Question: please see the image below, this is the component i am trying to build. a custom widget with text, link and checkbox.

so far, i can manage to get interface party showing up correctly, as you can see in the image.
but, soon as i click 'ok' it will throw me a ''Uncaught TypeError: undefined is not a function''
as showed in red underline in image...so obviously it wont be able to pass any object data into JSP layer for me to use later....
so, basically, it complaining about that 'vt' is undefined.... i dont have a clud why it is happening...
here is my code for generating the widget
'''
/**
* @class MapLinks.CustomWidget
* @extends CQ.form.CompositeField
* This is a custom widget based on {@link CQ.form.CompositeField}.
* @constructor
* Creates a new CustomWidget.
* @param {Object} config The config object
*/
CQ.form.KeyValueLinkSelection = CQ.Ext.extend(CQ.form.CompositeField, {
/**
* @private
* @type CQ.Ext.form.TextField
*/
hiddenField: null,
/**
* @private
* @type CQ.Ext.form.Label
*/
textLabel: null,
/**
* @private
* @type CQ.Ext.form.TextField
*/
textField: null,
/**
* @private
* @type CQ.Ext.form.Label
*/
pathLabel: null,
/**
* @private
* @type CQ.form.PathField
*/
pathField: null,
/**
* @private
* @type CQ.Ext.form.Label
*/
checkboxLabel: null,
/**
* @private
* @type CQ.Ext.form.Checkbox
*/
checkbox: null,
constructor: function(config) {
config = config || { };
var defaults = {
"border": false,
"layout": "table",
"columns": 6
};
config = CQ.Util.applyDefaults(config, defaults);
CQ.form.KeyValueLinkSelection.superclass.constructor.call(this, config);
},
// overriding CQ.Ext.Component#initComponent
initComponent: function() {
CQ.form.KeyValueLinkSelection.superclass.initComponent.call(this);
this.hiddenField = new CQ.Ext.form.Hidden({
name: this.name
});
this.add(this.hiddenField);
this.textLabel = new CQ.Ext.form.Label({
cls:"keyvaluelinkselection-1",
text:"Text:",
style:"font-size: 12px; font-family: Arial, Verdana, sans-serif; vertical-align:text-bottom; padding-bottom:0px; padding-right:5px; padding-left:10px;"
});
this.add(this.textLabel);
this.textField = new CQ.Ext.form.TextField({
cls:"keyvaluelinkselection-2",
listeners: {
change: {
scope:this,
fn:this.updateHidden
}
}
});
this.add(this.textField);
this.pathLabel = new CQ.Ext.form.Label({
cls:"keyvaluelinkselection-3",
text:"Link:",
style:"font-size: 12px; font-family: Arial, Verdana, sans-serif; vertical-align:text-bottom; padding-bottom:0px; padding-right:5px; padding-left:15px;"
});
this.add(this.pathLabel);
this.pathField = new CQ.form.PathField({
cls:"keyvaluelinkselection-4",
width:"150",
listeners: {
change: {
scope:this,
fn:this.updateHidden
},
dialogselect: {
scope:this,
fn:this.updateHidden
}
}
});
this.add(this.pathField);
this.checkboxLabel = new CQ.Ext.form.Label({
cls:"keyvaluelinkselection-5",
text:"open in new tab:",
style:"font-size: 12px; font-family: Arial, Verdana, sans-serif; vertical-align:text-bottom; padding-bottom:0px; padding-right:5px; padding-left:20px;"
});
this.add(this.checkboxLabel);
this.checkbox = new CQ.Ext.form.Checkbox({
cls:"keyvaluelinkselection-6",
width:"30",
listeners: {
change: {
scope:this,
fn:this.updateHidden
},
dialogselect: {
scope:this,
fn:this.updateHidden
}
}
});
this.add(this.checkbox);
},
// overriding CQ.form.CompositeField#processPath
processPath: function(path) {
this.textField.processPath(path);
},
// overriding CQ.form.CompositeField#processRecord
processRecord: function(record, path) {
this.textField.processRecord(record, path);
},
// overriding CQ.form.CompositeField#setValue
setValue: function(value) {
var parts = value.split("}={");
this.textField.setValue(parts[0]);
this.pathField.setValue(parts[1]);
this.checkbox.setValue(parts[2]);
this.hiddenField.setValue(value);
},
// overriding CQ.form.CompositeField#getValue
getValue: function() {
return this.getRawValue();
},
// overriding CQ.form.CompositeField#getRawValue
getRawValue: function() {
return this.textField.getValue() + "}={" +
this.pathField.getValue() + "}={" +
this.checkbox.getValue();
},
// private
updateHidden: function() {
this.hiddenField.setValue(this.getValue());
}
});
// register xtype
CQ.Ext.reg('keyvaluelinkselection', CQ.form.KeyValueLinkSelection);
'''
bascially, i was flowing the tutorial giving by adobe -> <URL>
any hints will be helpful, thanks
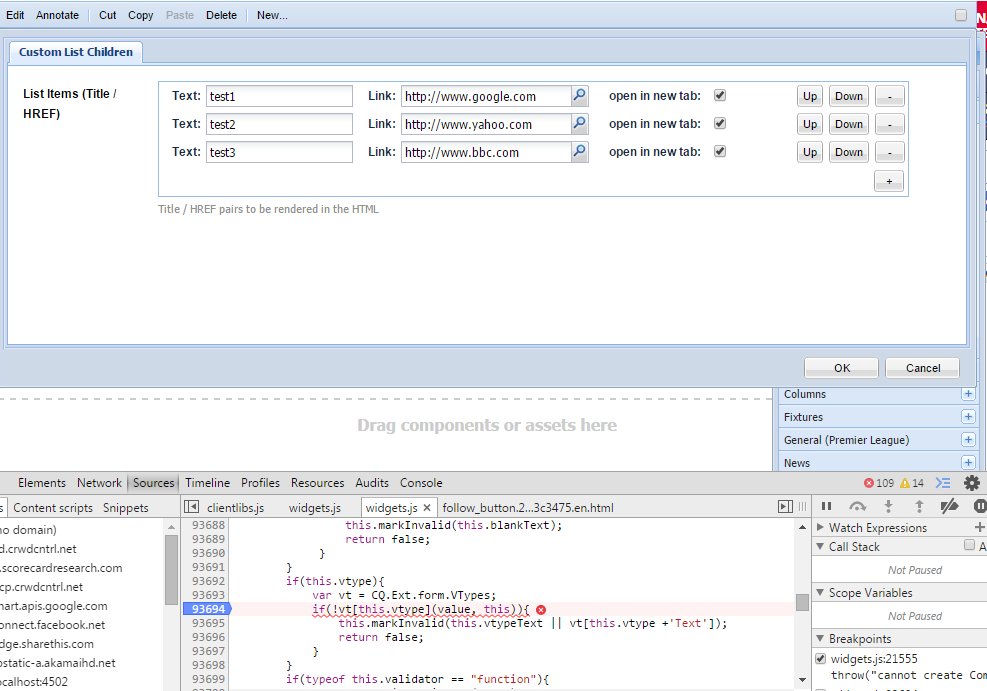
Answer: i actually figured out myself....
basically, just override 'validateValue: function(value)'
here is the whole code example:
'''
CQ.form.KeyValueLinkSelection = CQ.Ext.extend(CQ.form.CompositeField, {
/**
* @private
* @type CQ.Ext.form.TextField
*/
hiddenField: null,
/**
* @private
* @type CQ.Ext.form.Label
*/
textLabel: null,
/**
* @private
* @type CQ.Ext.form.TextField
*/
textField: null,
/**
* @private
* @type CQ.Ext.form.Label
*/
pathLabel: null,
/**
* @private
* @type CQ.form.PathField
*/
pathField: null,
/**
* @private
* @type CQ.Ext.form.Label
*/
checkboxLabel: null,
/**
* @private
* @type CQ.Ext.form.Checkbox
*/
checkbox: null,
constructor: function(config) {
config = config || { };
var defaults = {
"border": false,
"layout": "table",
"columns": 6
};
config = CQ.Util.applyDefaults(config, defaults);
CQ.form.KeyValueLinkSelection.superclass.constructor.call(this, config);
},
// overriding CQ.Ext.Component#initComponent
initComponent: function() {
CQ.form.KeyValueLinkSelection.superclass.initComponent.call(this);
this.hiddenField = new CQ.Ext.form.Hidden({
name: this.name
});
this.add(this.hiddenField);
this.textLabel = new CQ.Ext.form.Label({
cls:"keyvaluelinkselection-1",
text:"Text:",
style:"font-size: 12px; font-family: Arial, Verdana, sans-serif; vertical-align:text-bottom; padding-bottom:0px; padding-right:5px; padding-left:10px;"
});
this.add(this.textLabel);
this.textField = new CQ.Ext.form.TextField({
cls:"keyvaluelinkselection-2",
allowBlank: false,
listeners: {
change: {
scope:this,
fn:this.updateHidden
}
}
});
this.add(this.textField);
this.pathLabel = new CQ.Ext.form.Label({
cls:"keyvaluelinkselection-3",
text:"Link:",
style:"font-size: 12px; font-family: Arial, Verdana, sans-serif; vertical-align:text-bottom; padding-bottom:0px; padding-right:5px; padding-left:15px;"
});
this.add(this.pathLabel);
this.pathField = new CQ.form.PathField({
cls:"keyvaluelinkselection-4",
width:"150",
allowBlank: false,
listeners: {
change: {
scope:this,
fn:this.updateHidden
},
dialogselect: {
scope:this,
fn:this.updateHidden
}
}
});
this.add(this.pathField);
this.checkboxLabel = new CQ.Ext.form.Label({
cls:"keyvaluelinkselection-5",
text:"open in new tab:",
style:"font-size: 12px; font-family: Arial, Verdana, sans-serif; vertical-align:text-bottom; padding-bottom:0px; padding-right:5px; padding-left:20px;"
});
this.add(this.checkboxLabel);
this.checkbox = new CQ.Ext.form.Checkbox({
cls:"keyvaluelinkselection-6",
width:"30",
listeners: {
change: {
scope:this,
fn:this.updateHidden
},
dialogselect: {
scope:this,
fn:this.updateHidden
}
}
});
this.add(this.checkbox);
},
validateValue: function(value) {
if(value.length < 1){ // if it's blank
if(this.allowBlank){
this.clearInvalid();
return true;
}else{
this.markInvalid(this.blankText);
return false;
}
}
if(this.vtype){
//TO DO, may need this condition checker later on
}
if(typeof this.validator == "function"){
var msg = this.validator(value);
if(msg !== true){
this.markInvalid(msg);
return false;
}
}
if(this.regex && !this.regex.test(value)){
this.markInvalid(this.regexText);
return false;
}
return true;
},
// overriding CQ.form.CompositeField#processPath
processPath: function(path) {
this.textField.processPath(path);
},
// overriding CQ.form.CompositeField#processRecord
processRecord: function(record, path) {
this.textField.processRecord(record, path);
},
// overriding CQ.form.CompositeField#setValue
setValue: function(value) {
var parts = value.split("|");
this.textField.setValue(parts[0]);
this.pathField.setValue(parts[1]);
this.checkbox.setValue(parts[2]);
this.hiddenField.setValue(value);
},
// overriding CQ.form.CompositeField#getValue
getValue: function() {
return this.getRawValue();
},
// overriding CQ.form.CompositeField#getRawValue
getRawValue: function() {
return this.textField.getValue() + "|" +
this.pathField.getValue() + "|" +
this.checkbox.getValue();
},
// private
updateHidden: function() {
this.hiddenField.setValue(this.getValue());
}
});
// register xtype
CQ.Ext.reg('keyvaluelinkselection', CQ.form.KeyValueLinkSelection);
'''
and it 100% works....